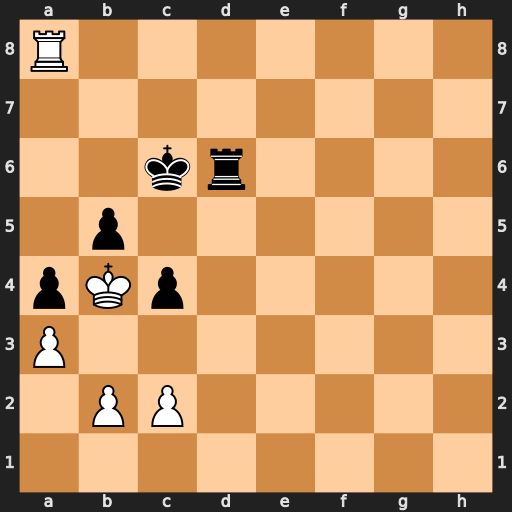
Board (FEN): R7/8/2kr4/1p6/pKp5/P7/1PP5/8
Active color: w
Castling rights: -
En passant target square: -
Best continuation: Ra6+ Kd7 Rxd6+ Kxd6 Kxb5